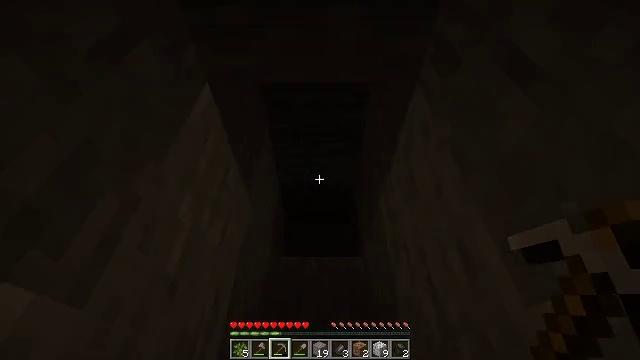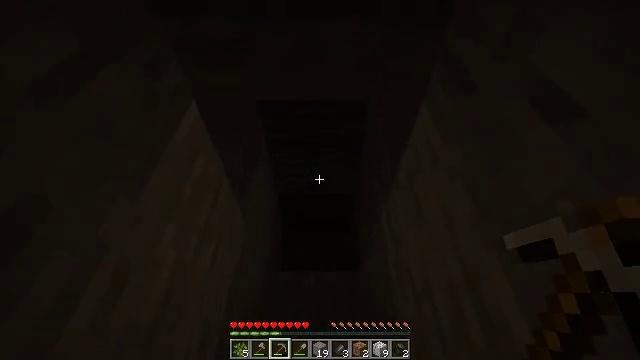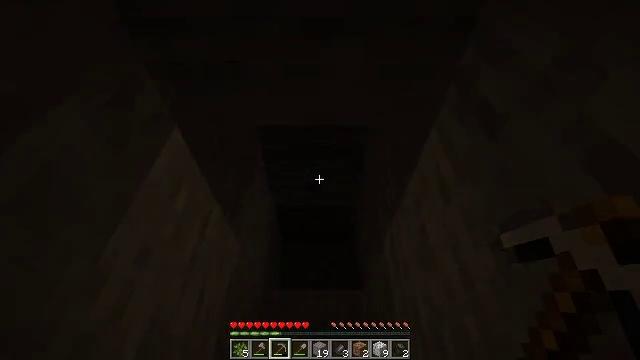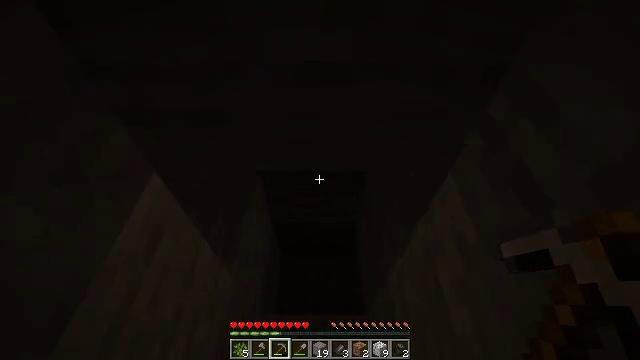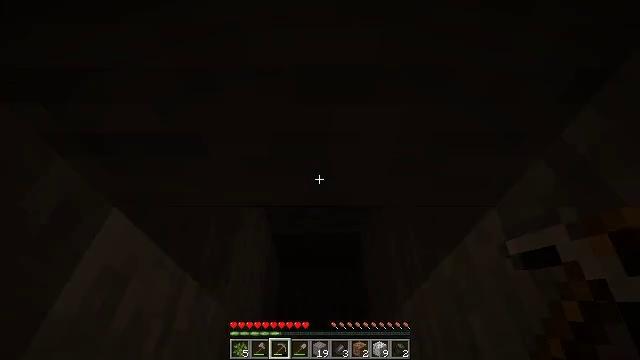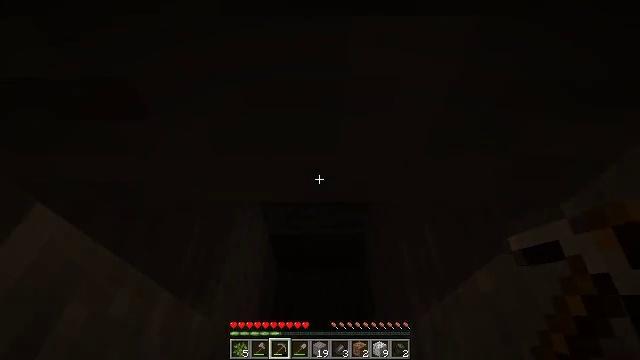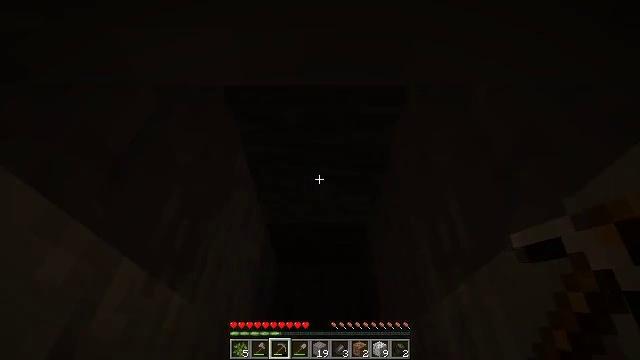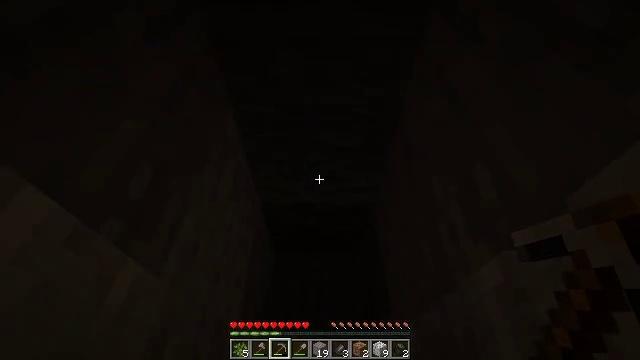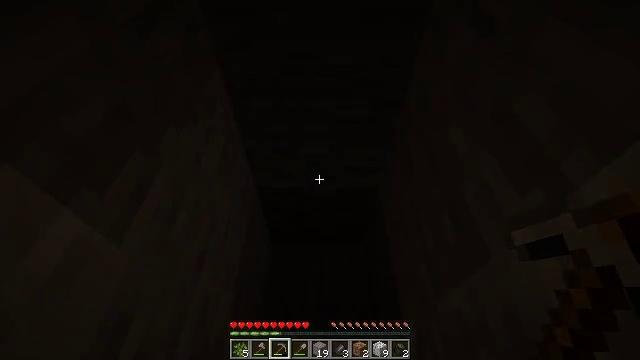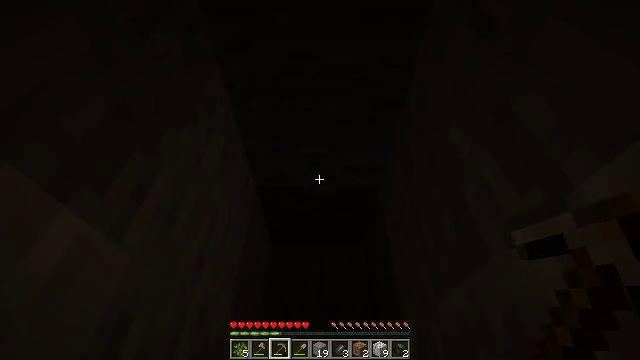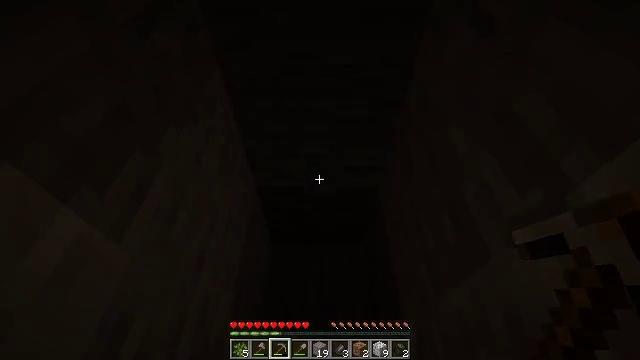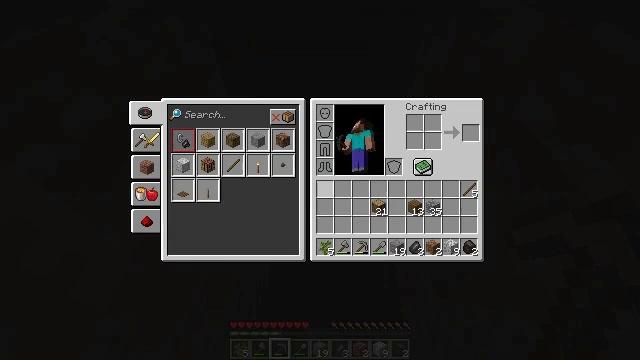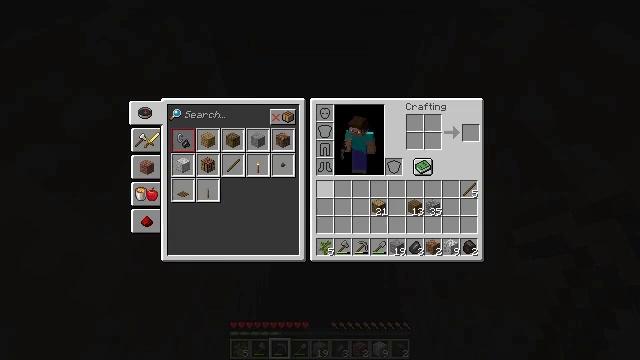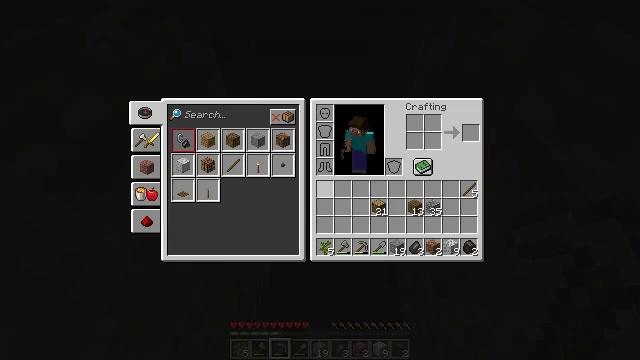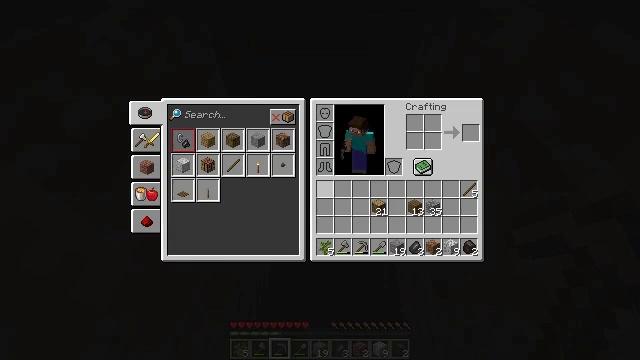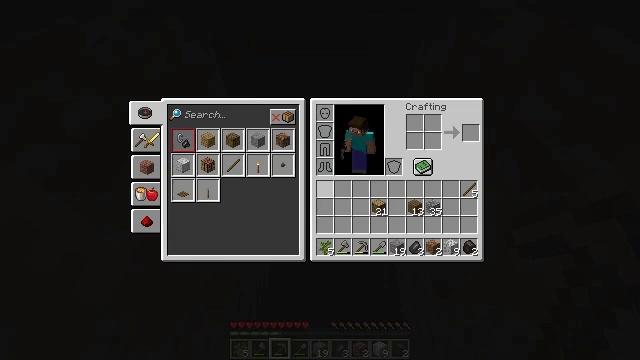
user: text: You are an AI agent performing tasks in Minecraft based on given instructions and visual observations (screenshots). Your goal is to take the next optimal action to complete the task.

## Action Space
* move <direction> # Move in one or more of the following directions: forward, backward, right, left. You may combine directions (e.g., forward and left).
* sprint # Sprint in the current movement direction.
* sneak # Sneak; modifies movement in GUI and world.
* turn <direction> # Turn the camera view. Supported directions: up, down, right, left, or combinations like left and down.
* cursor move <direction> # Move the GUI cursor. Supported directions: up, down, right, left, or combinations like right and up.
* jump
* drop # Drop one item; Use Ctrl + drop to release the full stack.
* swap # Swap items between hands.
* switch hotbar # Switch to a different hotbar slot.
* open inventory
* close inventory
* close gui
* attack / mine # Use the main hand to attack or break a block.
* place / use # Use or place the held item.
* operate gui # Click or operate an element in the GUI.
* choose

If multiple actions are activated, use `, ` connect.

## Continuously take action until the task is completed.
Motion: motion action
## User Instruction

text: Dig up the stone with a tool.
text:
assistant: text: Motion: move forward
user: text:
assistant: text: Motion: move forward
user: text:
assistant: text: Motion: move forward
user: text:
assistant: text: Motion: move forward
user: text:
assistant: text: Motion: move forward
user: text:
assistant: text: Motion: move forward
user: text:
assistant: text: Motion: no_op
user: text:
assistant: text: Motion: no_op
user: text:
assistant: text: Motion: no_op
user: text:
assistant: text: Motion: no_op
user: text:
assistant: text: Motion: open inventory
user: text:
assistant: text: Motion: open inventory
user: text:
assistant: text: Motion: open inventory
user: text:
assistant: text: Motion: open inventory
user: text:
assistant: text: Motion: open inventory
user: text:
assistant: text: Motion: no_op
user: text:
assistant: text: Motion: no_op
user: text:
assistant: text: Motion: no_op
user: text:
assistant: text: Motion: no_op
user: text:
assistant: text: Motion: no_op
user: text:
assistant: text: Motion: turn right
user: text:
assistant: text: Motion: turn right
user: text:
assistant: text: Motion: turn right
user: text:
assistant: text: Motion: no_op
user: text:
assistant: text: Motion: turn right
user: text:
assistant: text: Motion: turn right
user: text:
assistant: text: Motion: no_op
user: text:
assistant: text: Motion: turn right
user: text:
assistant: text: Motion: no_op
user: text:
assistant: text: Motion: no_op